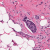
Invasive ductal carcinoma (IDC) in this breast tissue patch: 0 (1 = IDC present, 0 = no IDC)